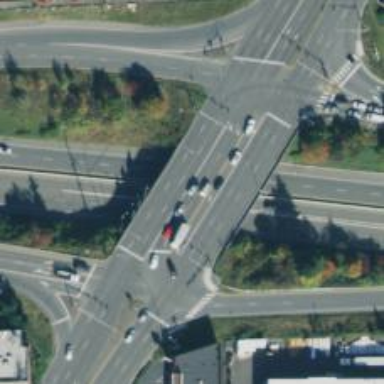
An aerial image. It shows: Secondary road crossing bridge.